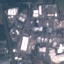
Label: Industrial